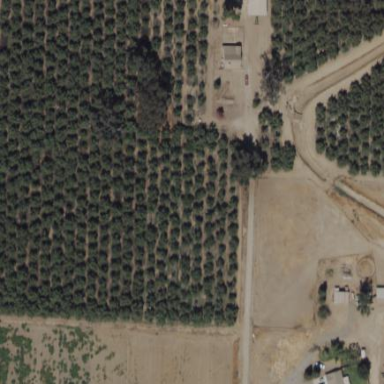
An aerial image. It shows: Orchard filled with walnut trees.